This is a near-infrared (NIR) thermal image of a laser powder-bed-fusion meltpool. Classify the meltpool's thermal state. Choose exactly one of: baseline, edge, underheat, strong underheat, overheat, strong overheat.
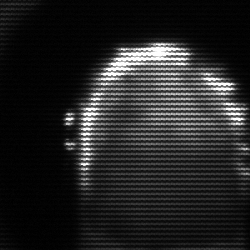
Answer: baseline